Question: I am trying to simulate how the oscillating electric field of an intense laser will push around an electron that is near the Coulomb potential of a +1 ion. The laser field is
E = Eo sin(wt), in the y direction.
and the Coulomb potential is
F = ke q1*q2/r^2, in the r direction.
The strong electric field causes the electron to <URL>, so the initial condition of the electron is to be displaced from the atom in the y-direction. Then, the electron is pushed back and forth by the laser field and has a chance to interact with the Coulomb potential. I want to simulate how the Coulomb potential affects the flight of the electron. The simulations need to be in three dimensions, because I eventually want to include more complex laser fields that push the electron in the x and y directions and the electron can start with momentum in the z direction.
At first, I thought that this would be easy. Below is the code that I used to step through time in very small steps (1e-18 sec). When the electron is not near the ion, this works fine. However, for electrons that pass close to the ion, the results depend strongly on the time-step used in the simulations. If I make the time-step smaller, the calculations take a very long time.
So, I think in this case I am supposed to use an adaptive timestep. Also, from what I have read, the Runge-Kutta methods are supposed to be superior to the simple approach I am using. However, I don't think that scipy.odeint applies to three-dimensions. Any ideas on how to improve the accuracy and speed of these simulations?
Here is the figure showing how the time-step has a huge impact on the results (a bad thing):

And here is my code:
'''
import numpy as np
import matplotlib.pyplot as plt
q = 1.602e-19 #Coulombs Charge of electron
h_bar = 1.054e-34 #J*s Plank's Constant div by 2Pi
c = 3.0e8 #m/s Speed of light
eo = 8.8541e-12 #C^2/(Nm^2) Permittivity of vacuum
me = 9.109e-31 #kg Mass of electron
ke = 8.985551e9 #N m^2 C-2 Coulomb's constant
def fly_trajectory(wavelength,intensity,tb=0,pulseFWHM=40.e-15,
final_time=100e-15,time_step=.001e-15,Ip=15.13,v0=(2e4,0,0)):
#Intensity is in w/cm2. Ip is in eV. Otherwise it's SI units throughout.
#The electric field of the later is in the y-direction
Ip = 15.13 * q #Calculate the ionization potential of the atom in Joules
Eo = np.sqrt(2*intensity*10**4/(c*8.85e-12)) # Electric field in V/m
w = c/wavelength * 2. * np.pi #Angular frequency of the laser
times = np.arange(tb,final_time,time_step)
Ey = Eo*np.sin(w*times) * np.exp(-times**2/(2*(pulseFWHM / 2.35482)**2))
Eb = Ey[0] #E-field at time of birth (time of tunneling)
if Eb == 0: return 0,0 #No field --> no electrons
tunnel_position = -Ip / (Eb*q)
x,y,z = 0,tunnel_position,0
vx,vy,vz = v0
y_list = np.zeros(len(times)) #store the y-values for later
for index in range(0,len(times)):
r = np.sqrt(x**2+y**2+z**2)
rx = x/r; ry = y/r; rz=z/r
Fcy = -q**2 * ke/(r**2) * ry
ay = Ey[index]*(-q)/me + Fcy/me #only y includes the laser
vy = vy + ay*time_step
y = y + vy * time_step
Fcx = -q**2 * ke/(r**2) * rx
ax = (-q)/me + Fcx/me
vx = vx + ax*time_step
x = x + vx * time_step
Fcz = -q**2 * ke/(r**2) * rz
az = (-q)/me + Fcz/me
vz = vz + az*time_step
z = z + vz * time_step
y_list[index] = y
return times,y_list
for tb in np.linspace(0.25*2.66e-15,0.5*2.66e-15,5):
print tb
times,ys = fly_trajectory(800e-9,2e14,tb=tb,time_step=.01e-15)
plt.plot(times,ys,color='r')
times,ys = fly_trajectory(800e-9,2e14,tb=tb,time_step=.001e-15)
plt.plot(times,ys,color='b')
#plot legend and labels:
plt.plot(0,0,color='r',label='10e-18 sec step')
plt.plot(0,0,color='b',label='1e-18 sec step')
plt.xlim(0,10e-15); plt.ylim(-1e-8,1e-8)
leg = plt.legend(); leg.draw_frame(False)
plt.xlabel('Time (sec)')
plt.ylabel('Y-distance (meters)')
plt.show()
'''
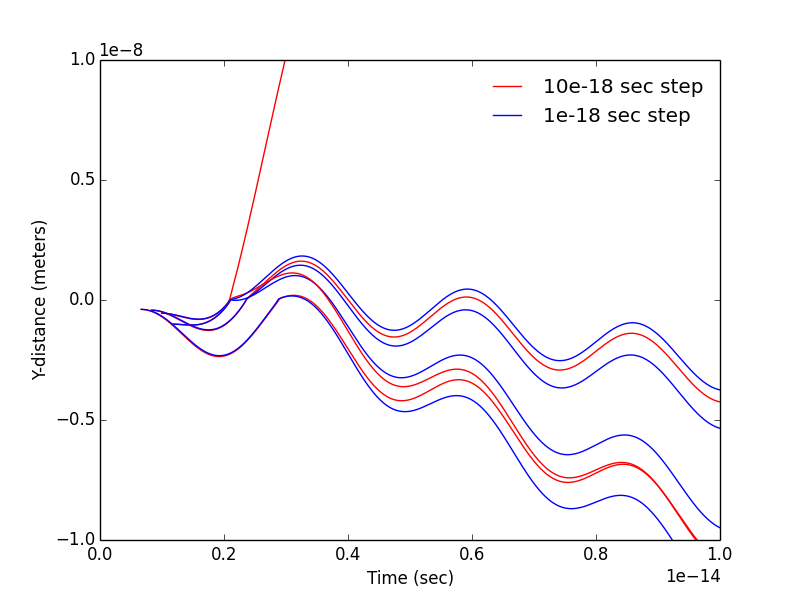
Answer: As Warren Weckesser suggested, I can simply follow the Scipy cookbook for the coupled mass-spring system. First, I need to write my "right side" equations as:
'''
x' = vx
y' = vy
z' = vz
vx' = Ac*x/r
vy' = Ac*y/r + q*E/m
vz' = Ac*z/r
'''
where Ac=ker^2) is the magnitude of the acceleration due to the Coulomb potential and E is the time-dependent electric field of the laser. Then, I can use <URL> to find the solutions. This is faster and more reliable than the method that I was using previously.
Here is what the electron trajectories look like with odeint. Now none of them fly away crazily:

And here is the code:
'''
import numpy as np
import matplotlib.pyplot as plt
import scipy.integrate
q = 1.602e-19 #Coulombs Charge of electron
c = 3.0e8 #m/s Speed of light
eo = 8.8541e-12 #C^2/(Nm^2) Permittivity of vacuum
me = 9.109e-31 #kg Mass of electron
ke = 8.985551e9 #N m^2 C-2 Coulomb's constant
def tunnel_position(tb,intensity,wavelength,pulseFWHM,Ip):
Ip = 15.13 * q
Eb = E_laser(tb,intensity,wavelength,pulseFWHM)
return -Ip / (Eb*q)
def E_laser(t,intensity,wavelength,pulseFWHM):
w = c/wavelength * 2. * np.pi #Angular frequency of the laser
Eo = np.sqrt(2*intensity*10**4/(c*8.85e-12)) # Electric field in V/m
return Eo*np.sin(w*t) * np.exp(-t**2/(2*(pulseFWHM / 2.35482)**2))
def vectorfield(variables,t,params):
x,y,z,vx,vy,vz = variables
intensity,wavelength,pulseFWHM,tb = params
r = np.sqrt(x**2+y**2+z**2)
Ac = -ke*q**2/(r**2*me)
return [vx,vy,vz,
Ac*x/r,
Ac*y/r + q/me * E_laser((t-tb),intensity,wavelength,pulseFWHM),
Ac*z/r]
Ip = 15.13 # Ionization potential of Argon eV
intensity = 2e14
wavelength = 800e-9
pulseFWHM = 40e-15
period = wavelength/c
t = np.linspace(0,20*period,10000)
birth_times = np.linspace(0.01*period,0.999*period,50)
max_field = np.max(np.abs(E_laser(birth_times,intensity,wavelength,pulseFWHM)))
for tb in birth_times:
x0 = 0
y0 = tunnel_position(tb,intensity,wavelength,pulseFWHM,Ip)
z0 = 0
vx0 = 2e4
vy0 = 0
vz0 = 0
p = [intensity,wavelength,pulseFWHM,tb]
w0 = [x0,y0,z0,vx0,vy0,vz0]
solution,info = scipy.integrate.odeint(vectorfield,w0,t, args=(p,),full_output=True)
print 'Tb: %.2f fs - smallest step : %.05f attosec'%((tb*1e15),np.min(info['hu'])*1e18)
y = solution[:,1]
importance = (np.abs(E_laser(tb,intensity,wavelength,pulseFWHM))/max_field)
plt.plot(t,y,alpha=importance*0.8,lw=1)
plt.xlabel('Time (sec)')
plt.ylabel('Y-distance (meters)')
plt.show()
'''